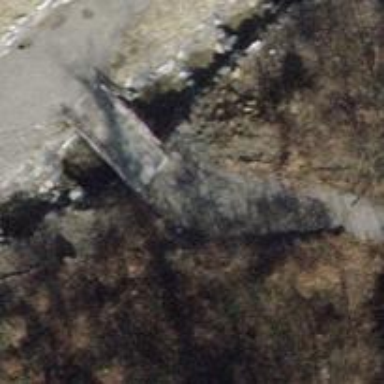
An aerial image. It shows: Concrete footway bridge.